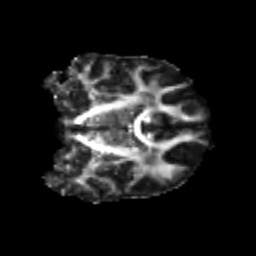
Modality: FA
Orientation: coronal
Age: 20
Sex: female
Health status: healthy
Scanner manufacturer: philips
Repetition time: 7.388 s
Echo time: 0.08599 s